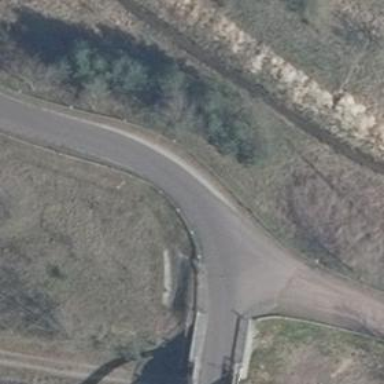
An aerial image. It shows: Unclassified road with asphalt surface.